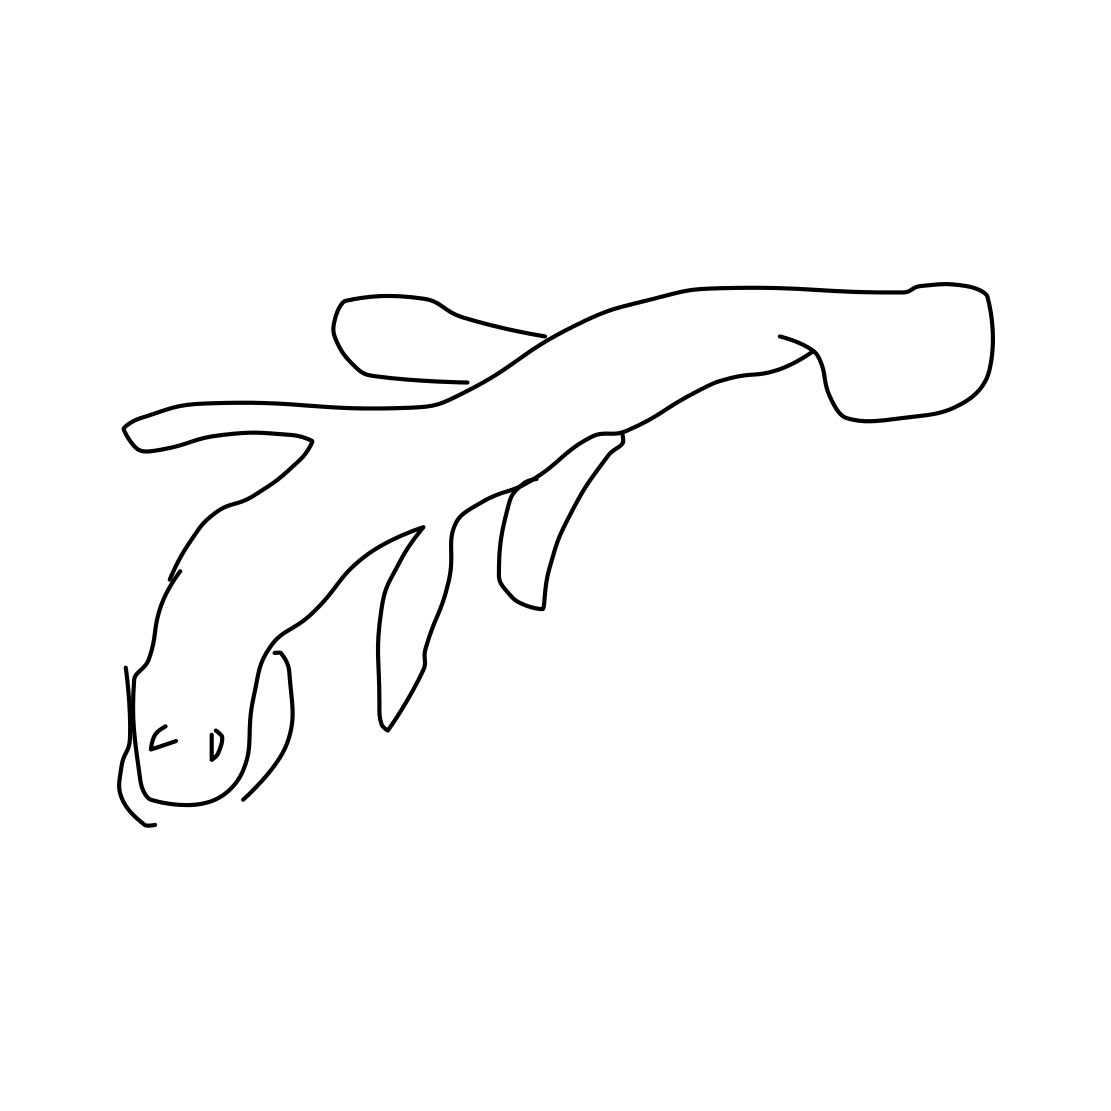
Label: crocodile